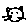
Label: cat